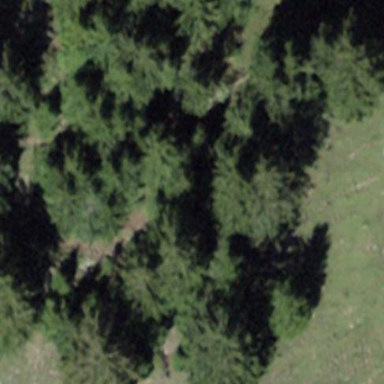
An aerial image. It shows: Forest area.